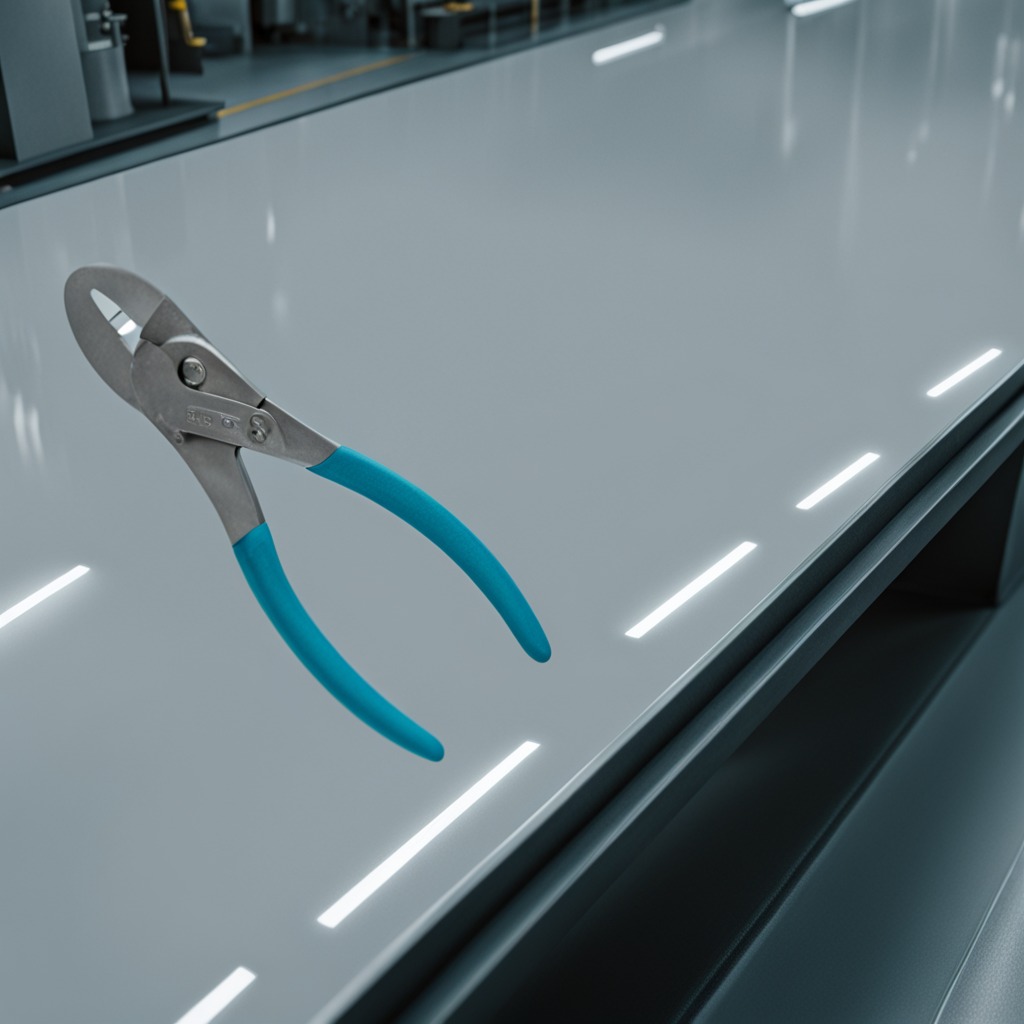
A plier lies on a high-gloss table in a ship maintenance bay industrial lighting.